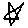
Label: star